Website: lowes
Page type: cart
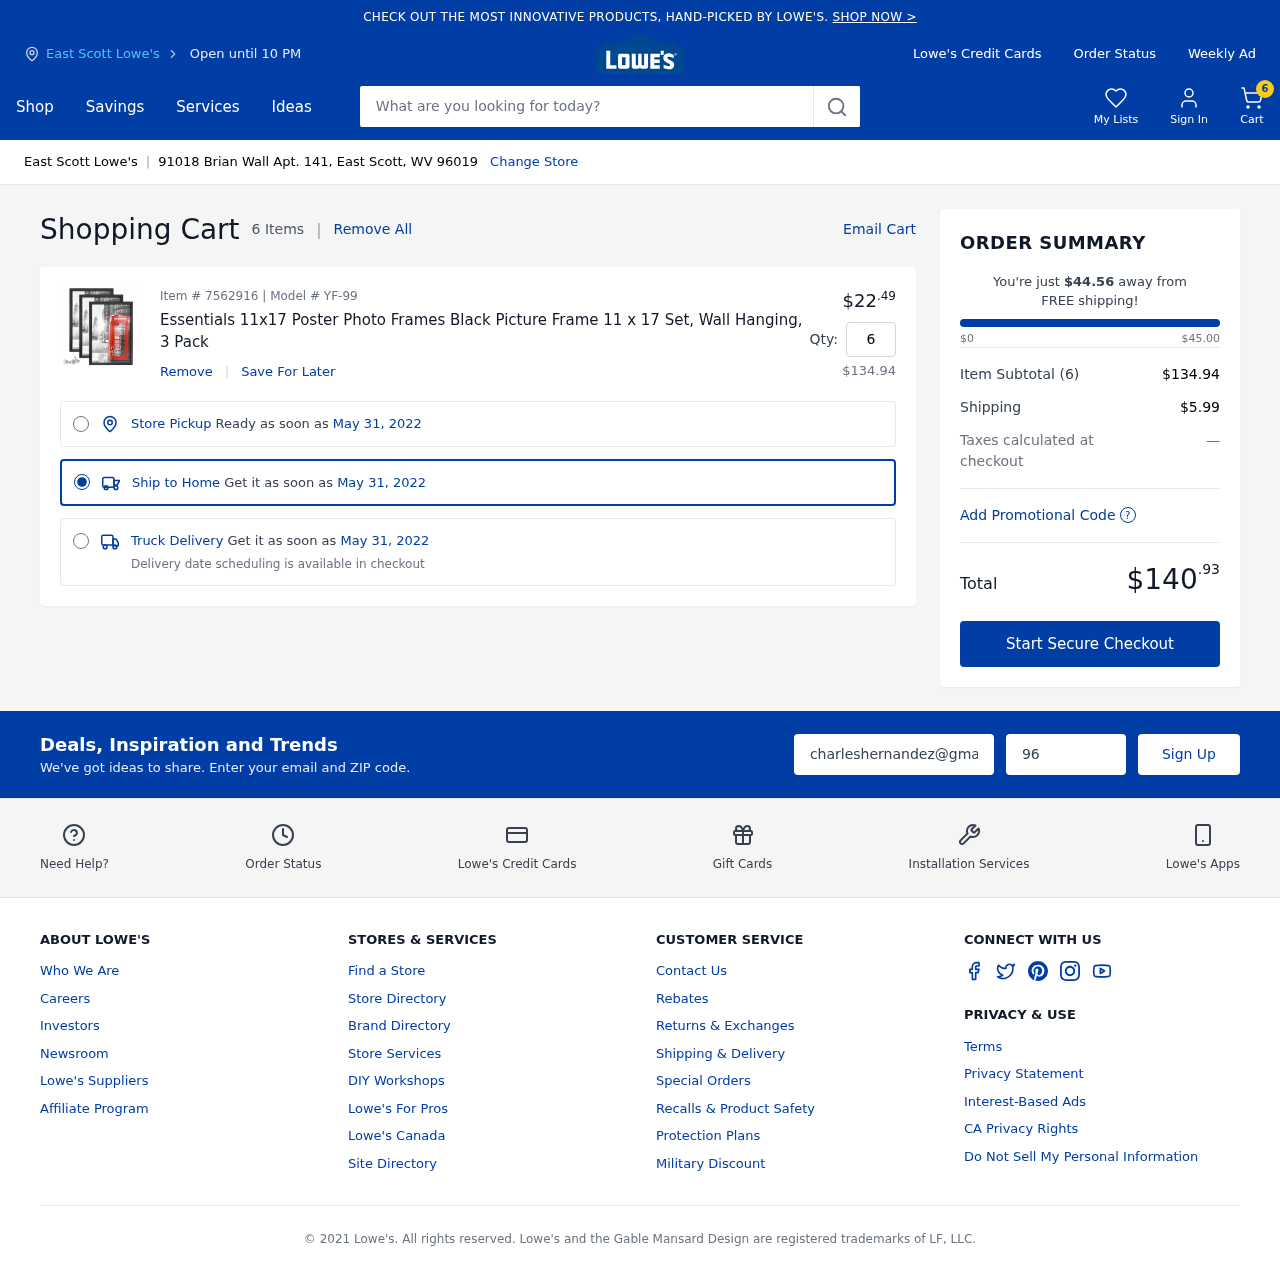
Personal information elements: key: PII_CITY
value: East Scott Lowe's
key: PII_EMAIL
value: charleshernandez@gmail.com
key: PII_POSTCODE
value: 96019
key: PII_STREET
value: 91018 Brian Wall Apt. 141
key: PII_CITY_STATE_ZIP
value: East Scott, WV 96019
Product elements: key: PRODUCT1_NAME
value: Essentials 11x17 Poster Photo Frames Black Picture Frame 11 x 17 Set, Wall Hanging, 3 Pack
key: PRODUCT1_PRICE
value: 22.49
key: PRODUCT1_QUANTITY
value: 6
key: PRODUCT1_SUBTOTAL
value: $134.94
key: PRODUCT_ITEM_NUMBER
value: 7562916
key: PRODUCT_MODEL_NUMBER
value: YF-99
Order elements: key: ORDER_NUM_ITEMS
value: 6
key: ORDER_NUM_ITEMS
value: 6 Items
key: ORDER_DELIVERY_DATE
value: May 31, 2022
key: ORDER_SUBTOTAL
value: $134.94
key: ORDER_SHIPPING_COST
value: $5.99
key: ORDER_TOTAL
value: $140.93
Search elements: key: HEADER_SEARCH
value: What are you looking for today?